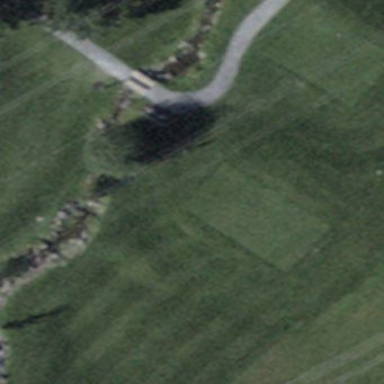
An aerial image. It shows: Grass area designated as golf tee.